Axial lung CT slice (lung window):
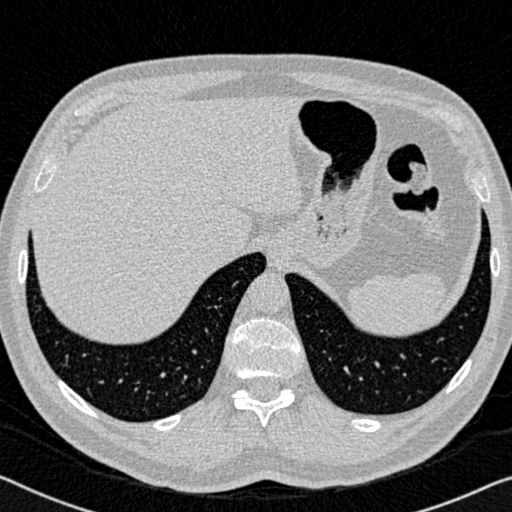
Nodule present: no